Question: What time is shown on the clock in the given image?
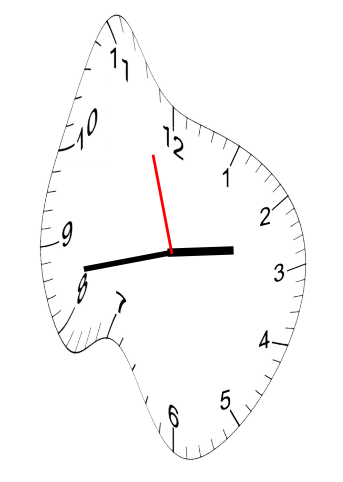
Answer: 02:42:57